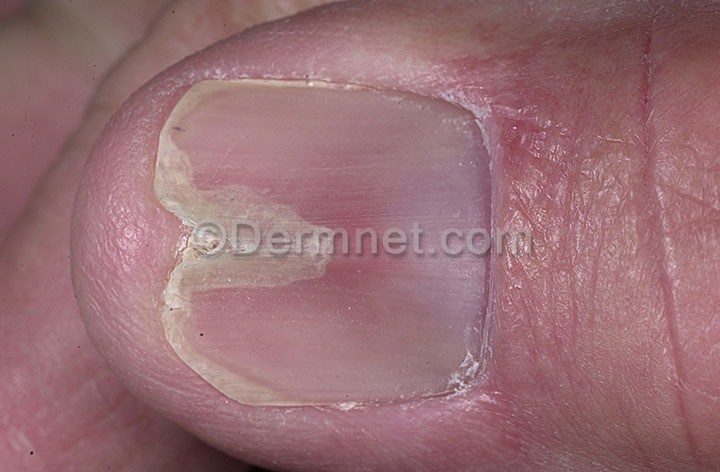
Disease: Nail Fungus and other Nail Disease